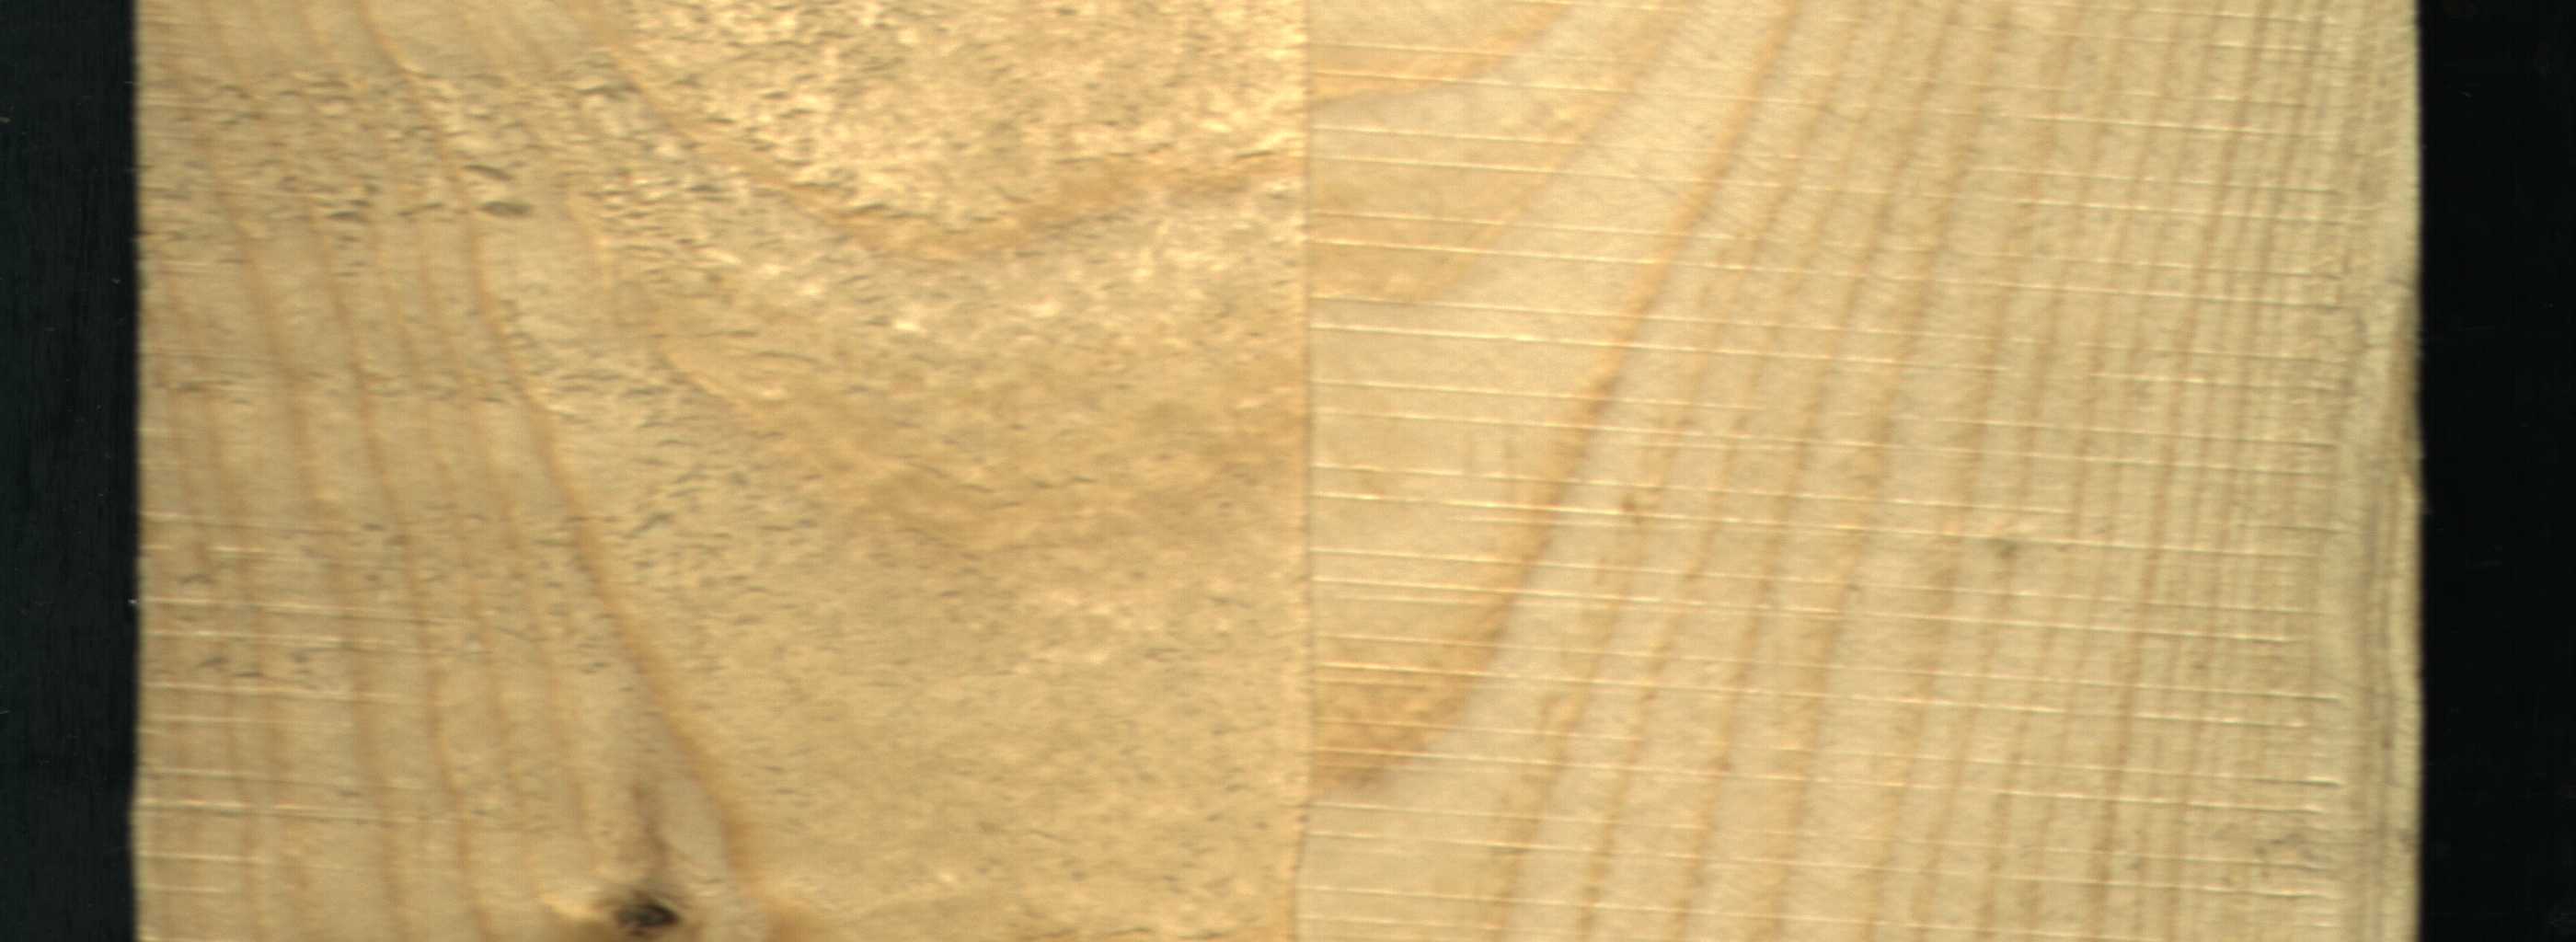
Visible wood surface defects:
Dead_Knot